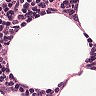
Metastatic tissue present: no